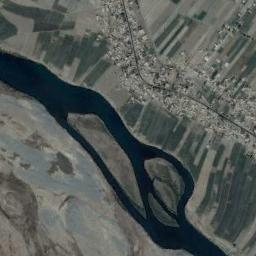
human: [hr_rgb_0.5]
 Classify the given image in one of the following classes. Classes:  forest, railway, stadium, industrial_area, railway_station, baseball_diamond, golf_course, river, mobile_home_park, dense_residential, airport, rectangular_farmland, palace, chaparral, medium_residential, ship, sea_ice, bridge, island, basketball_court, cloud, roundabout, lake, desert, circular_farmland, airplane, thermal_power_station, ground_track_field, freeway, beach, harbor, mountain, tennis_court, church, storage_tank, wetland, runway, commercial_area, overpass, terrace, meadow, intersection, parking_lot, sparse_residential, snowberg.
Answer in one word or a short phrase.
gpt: river